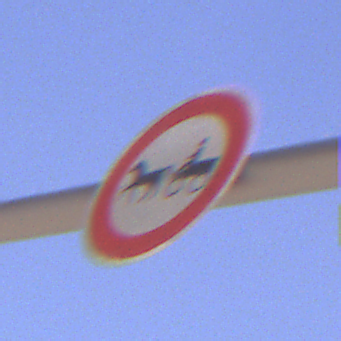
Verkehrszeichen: VerbotGespannfuhrwerke
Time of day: Midday
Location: Outdoor (RoadRail)
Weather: Clear
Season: NotSpecified
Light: Natural